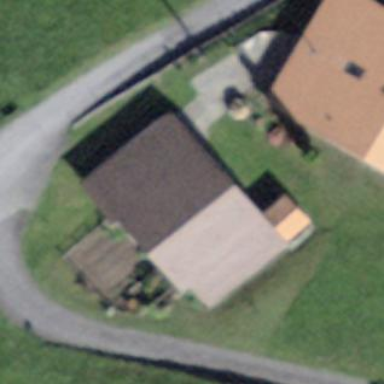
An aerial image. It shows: Barn.